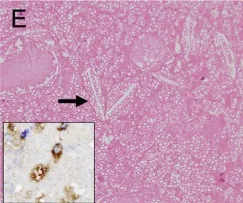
Macroscopic and microscopic findings of the retrieved thrombi. (E) Cholesterol clefts (arrow) and foam cells in the erythrocyte-rich thrombus. Original magnification x200. Insert immunohistochemistry with CD68 revealing the presence of macrophages.
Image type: pathology (immunostaining)